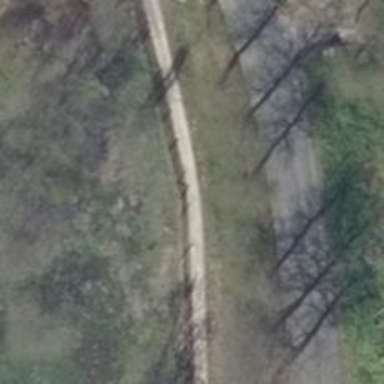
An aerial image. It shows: Compacted path road.